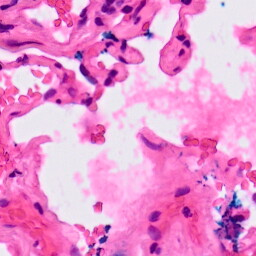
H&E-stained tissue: Lung